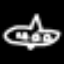
Label: airplane